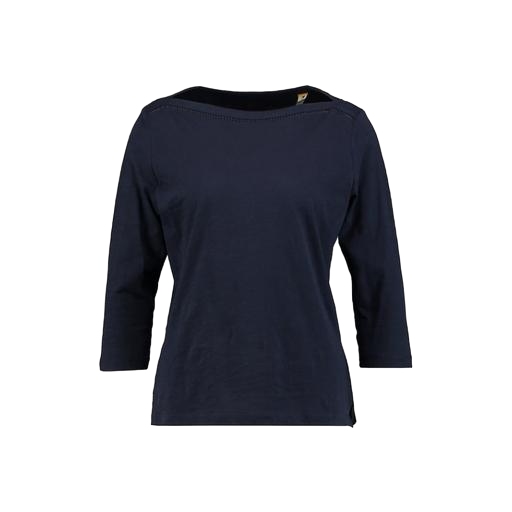
bateau shirt, blue petite boat-neck t-shirt only macy, blue petite boat-neck t-shirt, white background